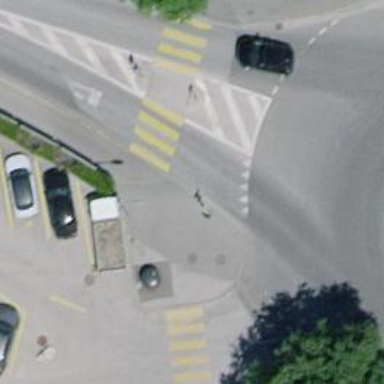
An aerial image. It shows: Kerb serving as barrier.